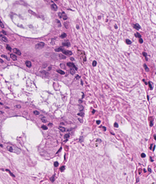
Tumor epithelial tissue: yes
Tumor-associated stroma tissue: yes
Normal tissue: no